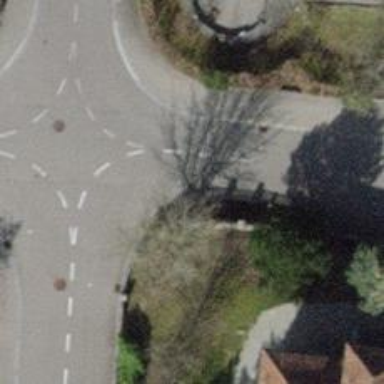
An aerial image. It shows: Bollard made of concrete.